Question: below is my jsf page (code in the body), and the css file:
JSF Page:
'''
<h:body id="board">
<h:form prependId="false">
<p:megaMenu id="headerMenu">
<p:submenu label="Video Lessons" styleClass="subMenu">
<p:column styleClass="headerColumn">
<p:submenu label="Instruments">
<p:menuitem value="Learn to play the Piano" styleClass="item"/>
<p:menuitem value="Learn to play the Cello" styleClass="item"/>
</p:submenu>
</p:column>
<p:column styleClass="headerColumn">
<p:submenu label="Theory">
<p:menuitem value="Western music history" styleClass="item"/>
</p:submenu>
</p:column>
</p:submenu>
<p:submenu label="Teachers" styleClass="subMenu">
<p:column styleClass="headerColumn">
<p:submenu label="Piano">
<p:menuitem value="Tamara"/>
</p:submenu>
</p:column>
<p:column styleClass="headerColumn">
<p:submenu label="Guitar">
<p:menuitem value="Farzad Daneshmand"/>
</p:submenu>
</p:column>
</p:submenu>
<p:submenu label="Instruments" styleClass="subMenu">
<p:column styleClass="headerColumn">
<p:submenu label="Strings">
<p:menuitem value="Cello"/>
</p:submenu>
</p:column>
<p:column styleClass="headerColumn">
<p:submenu label="Keyboards">
<p:menuitem value="Organ"/>
</p:submenu>
</p:column>
</p:submenu>
<p:menuitem value="About us" styleClass="item"/>
</p:megaMenu>
</h:form>
</h:body>
'''
css file(homeStyle.css):
'''
#headerMenu {
background-color: rgba(88,56,32,0);
}
#board {
background-image: url("images/sheetmusic.jpg");
background-size: cover;
}
'''
in the css part i try to make the megaMenu transparent and it works fine, but there are two problems:
1.When hovering on the menu subMenus, i.e. Video lessons, Teachers,... , blue highlight still exists.
2.When opening a new sub menu the css is not applied to the subMenus, so when i try to add below code to the css it doesn't work like what i expected in the megaMenu:
'''
.headerColumn {
background-color: rgba(88,56,32,0);
}
'''
but changing the '0' to '1' in the rgba() makes a solid brown, which is not what i want; besides, it only applys to the inner part of the column.
and one more thing, the output in the InternetExplorer does not work like what it's supposed to be.
here is what i get in google chrome (works fine in chrome):

any suggestions?
thansks!
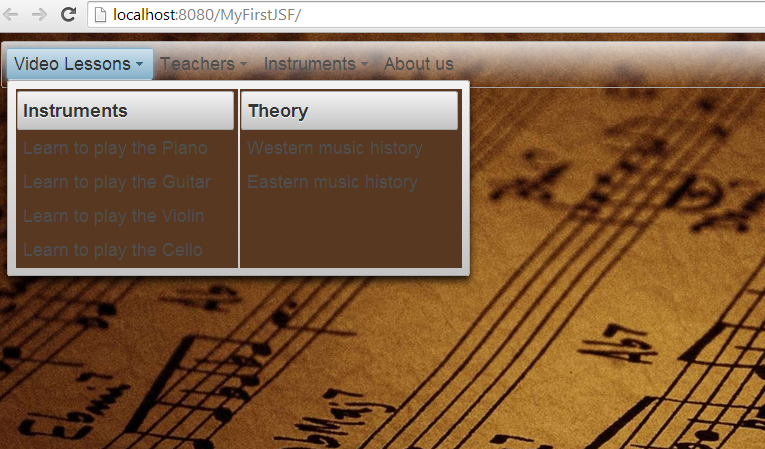
Answer: You can add opacity to the css of the menu child as shown below:
'''
.ui-menu.ui-megamenu .ui-menu-parent .ui-menu-child {
width: auto;
opacity: 0.8;
}
'''